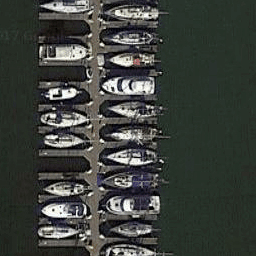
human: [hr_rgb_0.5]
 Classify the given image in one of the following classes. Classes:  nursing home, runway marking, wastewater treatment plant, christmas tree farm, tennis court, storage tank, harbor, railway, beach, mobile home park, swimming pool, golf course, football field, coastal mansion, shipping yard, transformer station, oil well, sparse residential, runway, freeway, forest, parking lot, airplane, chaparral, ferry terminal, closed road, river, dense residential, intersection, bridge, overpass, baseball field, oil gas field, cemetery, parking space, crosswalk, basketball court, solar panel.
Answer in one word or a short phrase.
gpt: harbor